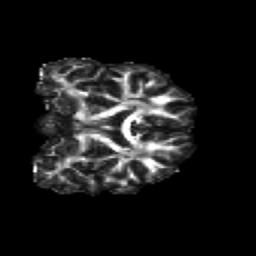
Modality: FA
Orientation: coronal
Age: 13
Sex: male
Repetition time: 9.4 s
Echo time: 0.089 s